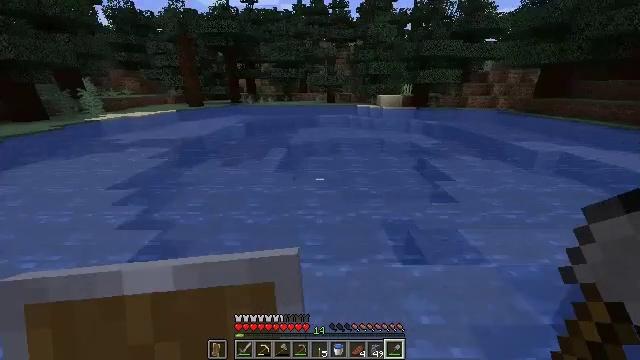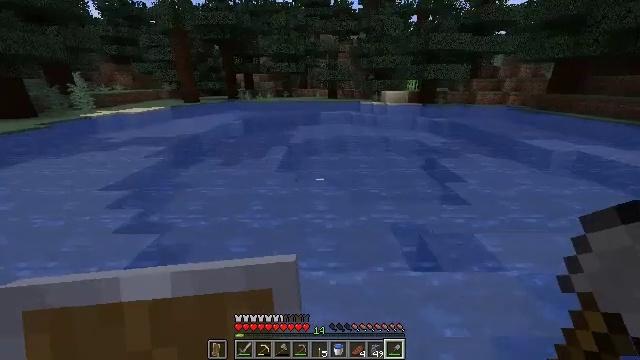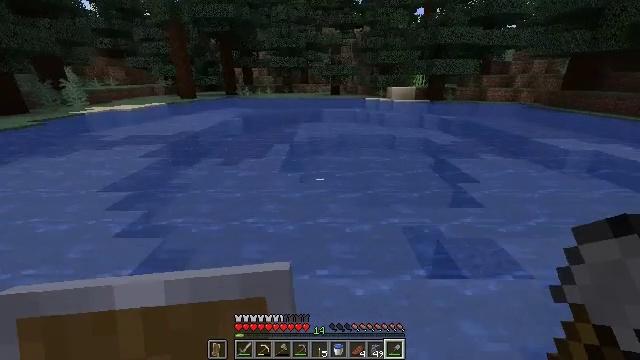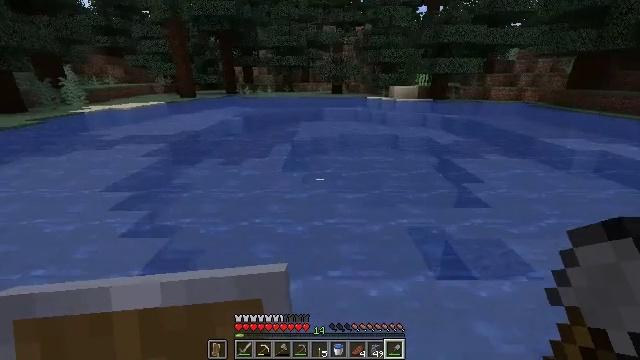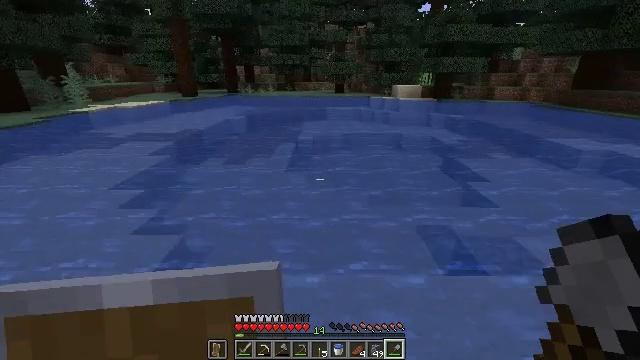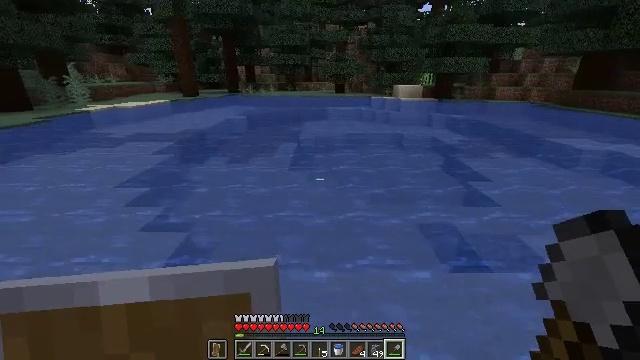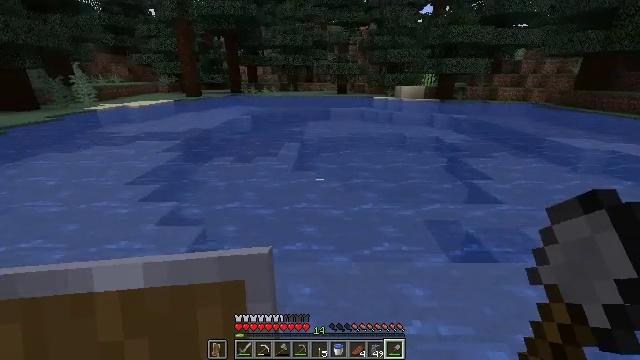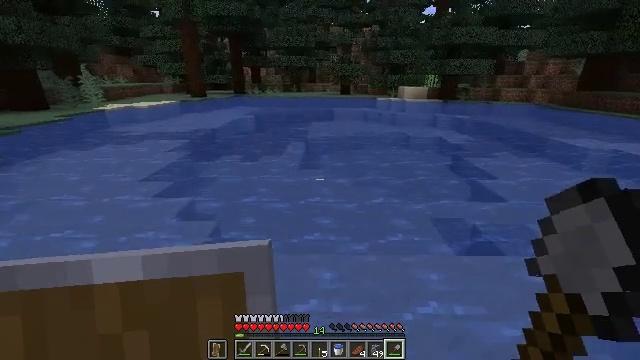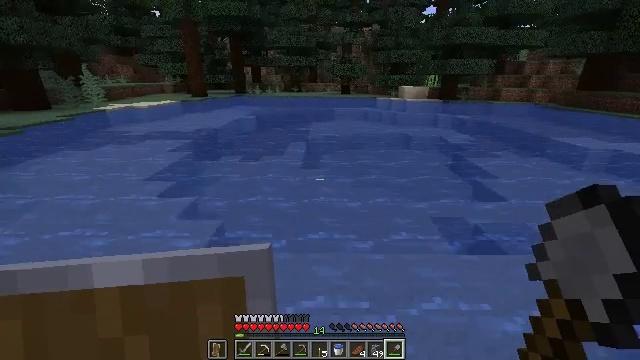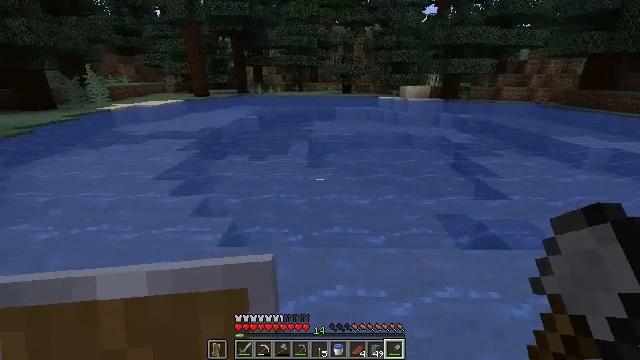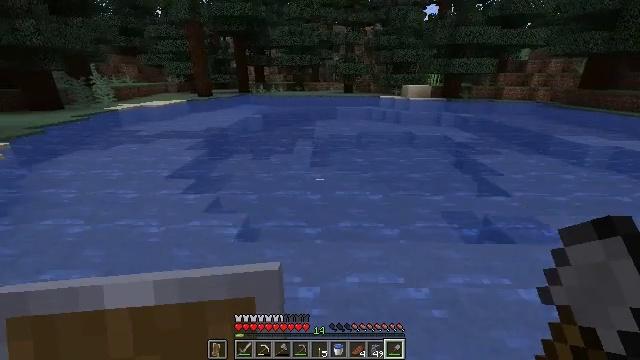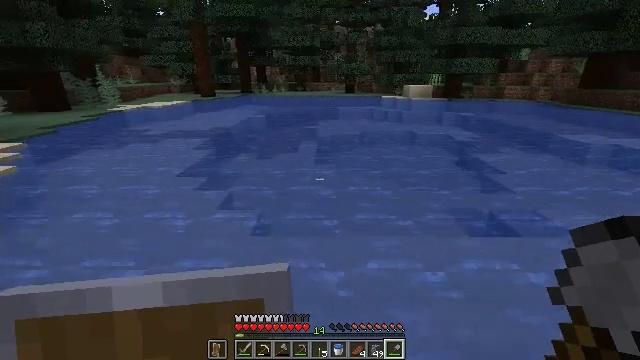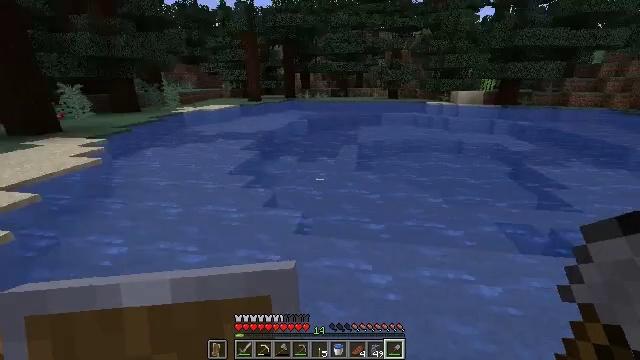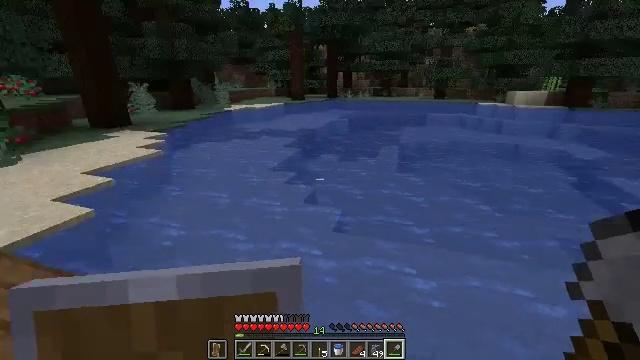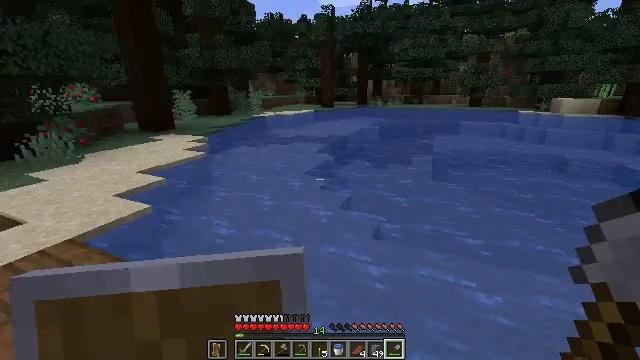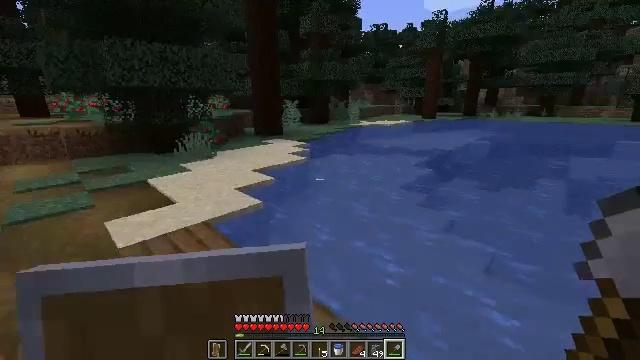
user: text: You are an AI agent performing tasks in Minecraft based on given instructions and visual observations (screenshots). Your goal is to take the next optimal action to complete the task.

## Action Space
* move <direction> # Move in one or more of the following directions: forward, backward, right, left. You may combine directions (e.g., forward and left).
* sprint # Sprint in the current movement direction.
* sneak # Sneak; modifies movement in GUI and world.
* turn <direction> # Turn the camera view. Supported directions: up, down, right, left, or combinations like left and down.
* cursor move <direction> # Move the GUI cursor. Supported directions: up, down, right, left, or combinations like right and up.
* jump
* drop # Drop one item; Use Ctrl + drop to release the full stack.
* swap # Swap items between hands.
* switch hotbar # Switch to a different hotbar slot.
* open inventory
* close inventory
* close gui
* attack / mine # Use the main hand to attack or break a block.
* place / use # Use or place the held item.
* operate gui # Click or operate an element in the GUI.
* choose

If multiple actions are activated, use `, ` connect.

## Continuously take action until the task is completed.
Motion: motion action
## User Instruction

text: Break the sweet berry bush to collect berries.
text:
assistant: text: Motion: move left
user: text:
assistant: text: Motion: move left
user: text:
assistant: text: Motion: move back and move left
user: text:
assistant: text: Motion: move back and move left
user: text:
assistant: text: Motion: move back and move left
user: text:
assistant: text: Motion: move back and move left
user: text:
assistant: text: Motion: move back and move left
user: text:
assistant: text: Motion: move back and move left
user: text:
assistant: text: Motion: move back and move left
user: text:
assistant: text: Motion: move back and move left
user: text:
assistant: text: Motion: move back and move left
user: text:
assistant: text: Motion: move left, turn left and up
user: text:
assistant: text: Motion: move left, turn left
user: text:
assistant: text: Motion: move forward and move left, turn left and up
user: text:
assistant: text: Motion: move forward and move left, turn left and up
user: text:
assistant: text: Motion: move forward, turn left
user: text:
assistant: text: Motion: move forward
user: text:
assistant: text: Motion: move forward, turn left and down
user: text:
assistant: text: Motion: move forward, turn left
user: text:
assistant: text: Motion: move forward, turn left and up
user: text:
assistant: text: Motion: move forward, turn left and up
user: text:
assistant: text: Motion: move forward, turn left and up
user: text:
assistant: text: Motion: move forward, turn left and up
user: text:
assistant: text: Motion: move forward and move right, turn left and up
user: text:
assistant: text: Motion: move forward and move right, turn left and down
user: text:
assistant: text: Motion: move forward and move right, turn left
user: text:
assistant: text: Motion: move forward and move right, turn left
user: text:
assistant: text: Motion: move forward and move right, turn left
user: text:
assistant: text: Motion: move forward and move right
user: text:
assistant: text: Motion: move forward and move right